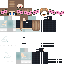
A female human skin with medium skin, wearing brown long hair dressed in a blue hoodie and blue jeans, featuring a closed mouth.